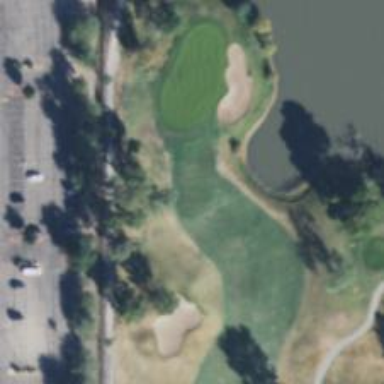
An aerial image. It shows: Golf hole.